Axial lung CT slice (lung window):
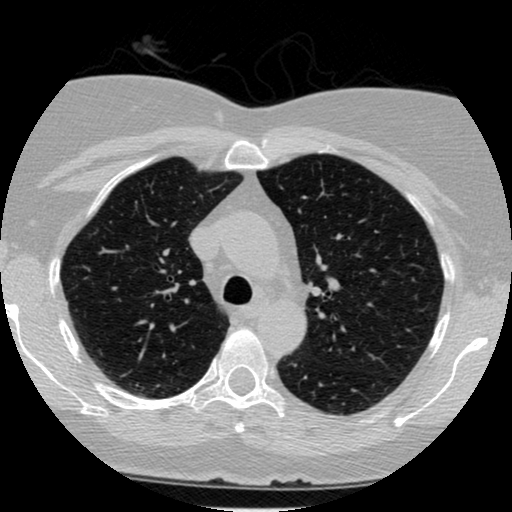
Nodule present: no